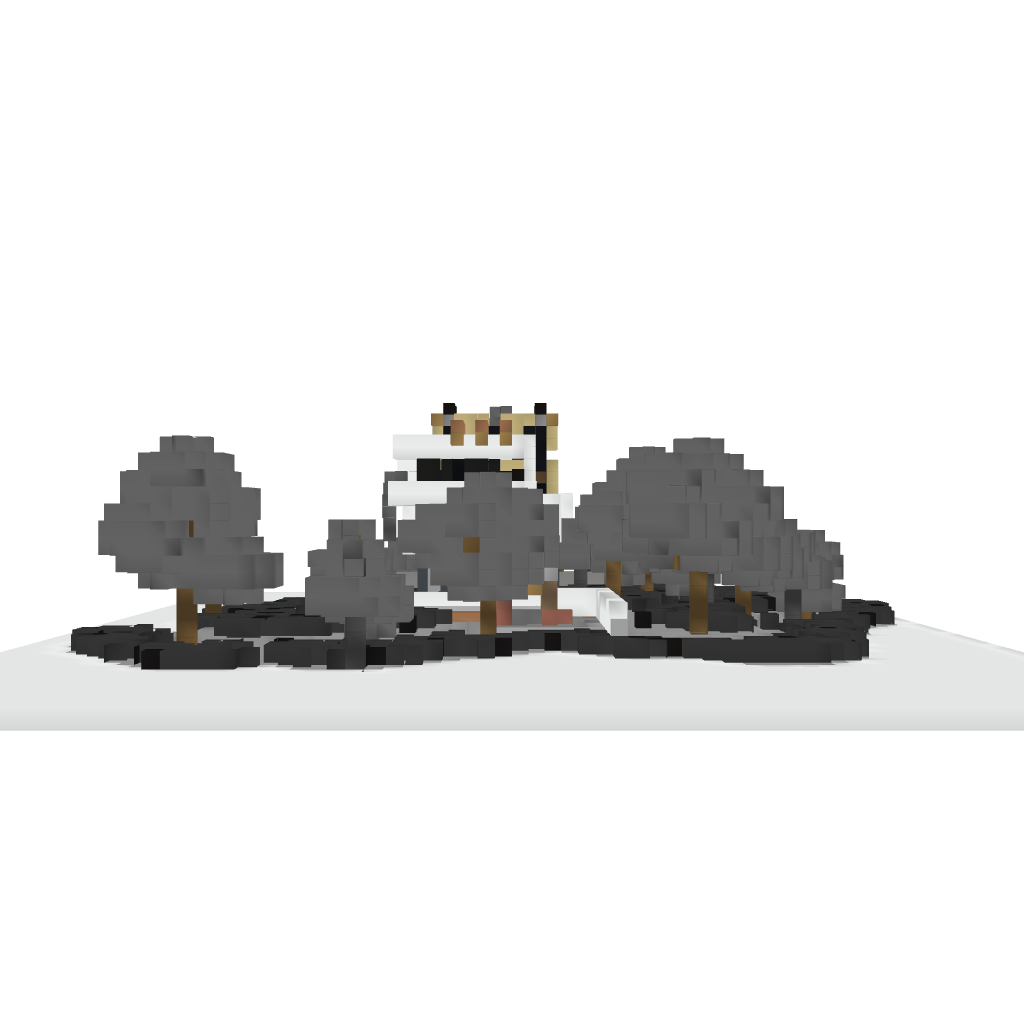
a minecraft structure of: Luxury House #2